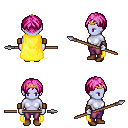
a pixel art fantasy rpg character, female body template, dark elf, purple skin, yellow cape, magenta pants, pink parted hairstyle, gold tiara, leather bracers, brown shoes, spear, four views (front, back, left, right), 2x2 character sprite sheet, small pixel art, hard edges, no anti-aliasing